Question: A project I'm working on at the moment requires the implementation of a copy-on-w/m mechanism which will be used to redirect disk i/o in a similar manner to Deep Freeze or Sandboxie, on Windows XP. If I could I'd also like to be able to "mount" the user's modified files, similar to how VirtualCloneDrive simulates disk drives and transparently mounts ISO images on them.
It is my understanding that such programs make use of minifilter drivers to redirect i/o requests. The standard process copies any modified data to a secondary location and then reads/modifies that storage for subsequent access to that data; so I think I understand what I would need to do there. When it comes to simulating a CD/DVD drive and mounting an image on it though, I'm completely lost.
I've been looking online (Google, MSDN, The Code Project etc) and in books such as <URL> is proving difficult. I'm still quite new to the technologies involved, so maybe I'm having trouble seeing the forest for the trees.
I was wondering if anyone has been in a similar situation and had discovered any useful resources, or could point me in the right direction so I could implement similar functionality.
Edit: I found <URL>, so I've linked it here to add to any forthcoming responses.
## Some clarification:
I am trying to create a program which will allow users to install and use applications without needing administrative privileges. The program will work by saving any filesystem/registry modifications to a seperate storage area (a file on a pen drive or network store, for example) then allowing these to be integrated into any desktop on which the host program is runnning, on the fly. Carry your desktop around on a USB pen, plug it in, and your settings are applied.
To redirect the I/O, I could:
1. Patch a process' Import Address Table (IAT) to insert customised code at the application level.
2. Write a user-mode filter driver to modify the requests on the fly.
3. For enhanced (any at all, really) security, implement a kernel-mode driver to patch the System Service Descriptor Tables (SSDT's) in a similar manner to AV software.
There are upsides and downsides to each of these approaches. For example, approach three is much more difficult than approach one. It provides more security, but even then it <URL>
I was initally considering specific security features (as opposed to just i/o redirection similar to <URL> I also decided to avoid reinventing the sandboxing and antivirus wheels and simply concentrate on creating some useful functionality. The philosophy of "a tool should do one job and do it well" won the day.
, all I want to do is implement functionality similar to that of VM snapshots, and redirect changes to my own storage area. The diagram below is a little out of date, but it might be better at communicating my intentions than I am at the moment :-)

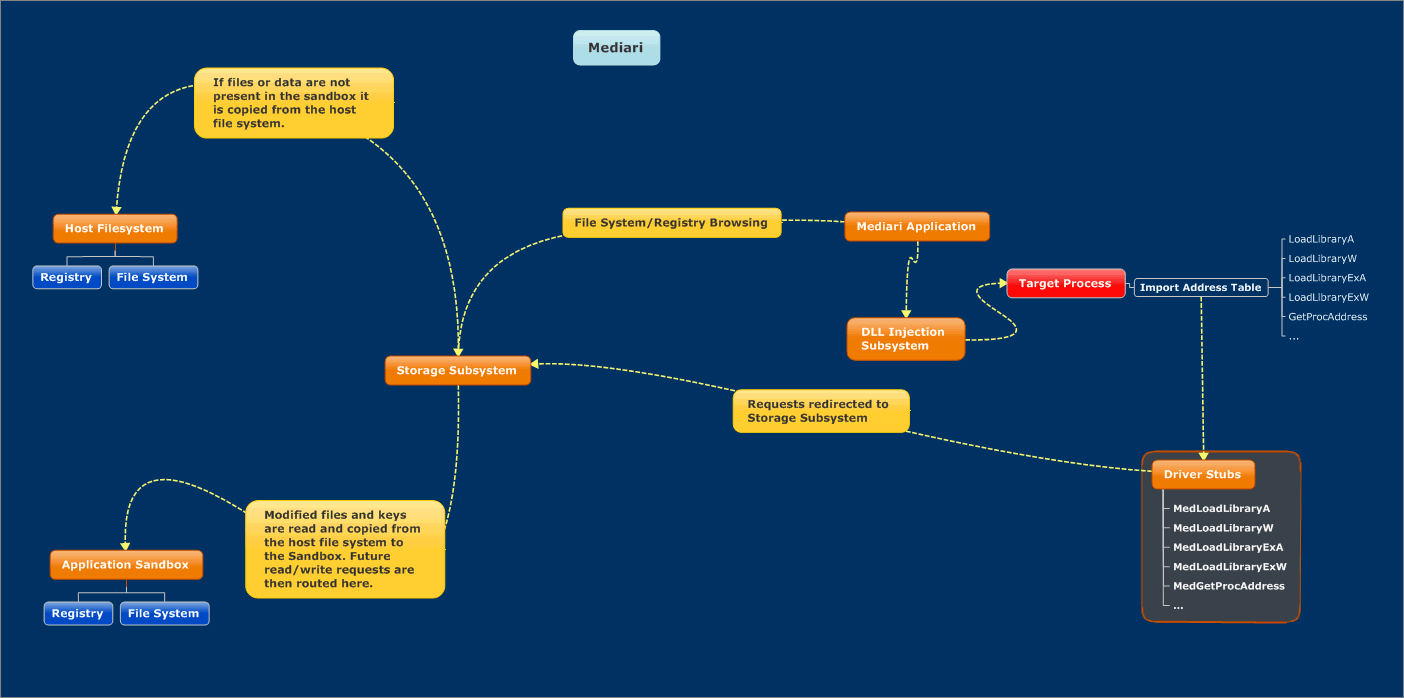
Answer: The WDK has all the examples you need on minifilters under 'samples/filesys/minifilter', they are decently documented, but a little confusing in parts. However, as mentioned in the comments, this need admin privilages to use used, but so does any form of patching or hooking(see 'SeDebugPrivilege')